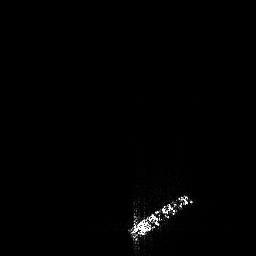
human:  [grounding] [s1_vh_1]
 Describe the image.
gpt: In the satellite image, there is  <ref>1 large ship </ref> <box>[[50, 75, 73, 92, 0]]</box> located at bottom.